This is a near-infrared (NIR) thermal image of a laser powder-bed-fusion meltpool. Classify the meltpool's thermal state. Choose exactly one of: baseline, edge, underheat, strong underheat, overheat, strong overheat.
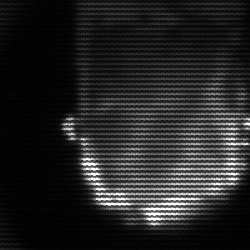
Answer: baseline